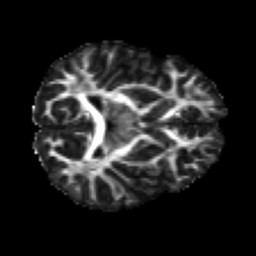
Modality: FA
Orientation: axial
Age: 19
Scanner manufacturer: siemens
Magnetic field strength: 3 T
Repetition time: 4.52 s
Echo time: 0.084 s